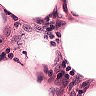
Metastatic tissue present: no